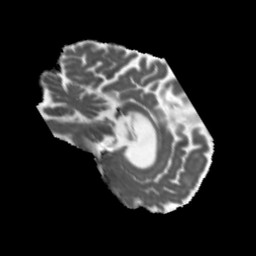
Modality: MD
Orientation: sagittal
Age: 71
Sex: male
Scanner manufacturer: siemens
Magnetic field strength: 3 T
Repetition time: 5.47 s
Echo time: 0.0854 s